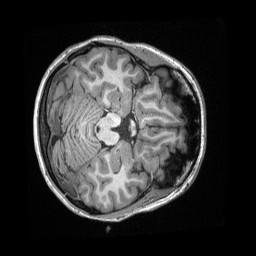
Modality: T1w
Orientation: axial
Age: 23
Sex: female
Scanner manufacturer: siemens
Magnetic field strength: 3 T
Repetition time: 2.3 s
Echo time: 0.00308 s